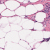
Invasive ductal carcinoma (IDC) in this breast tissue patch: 0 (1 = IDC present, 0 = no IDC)